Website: lowes
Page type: review-order
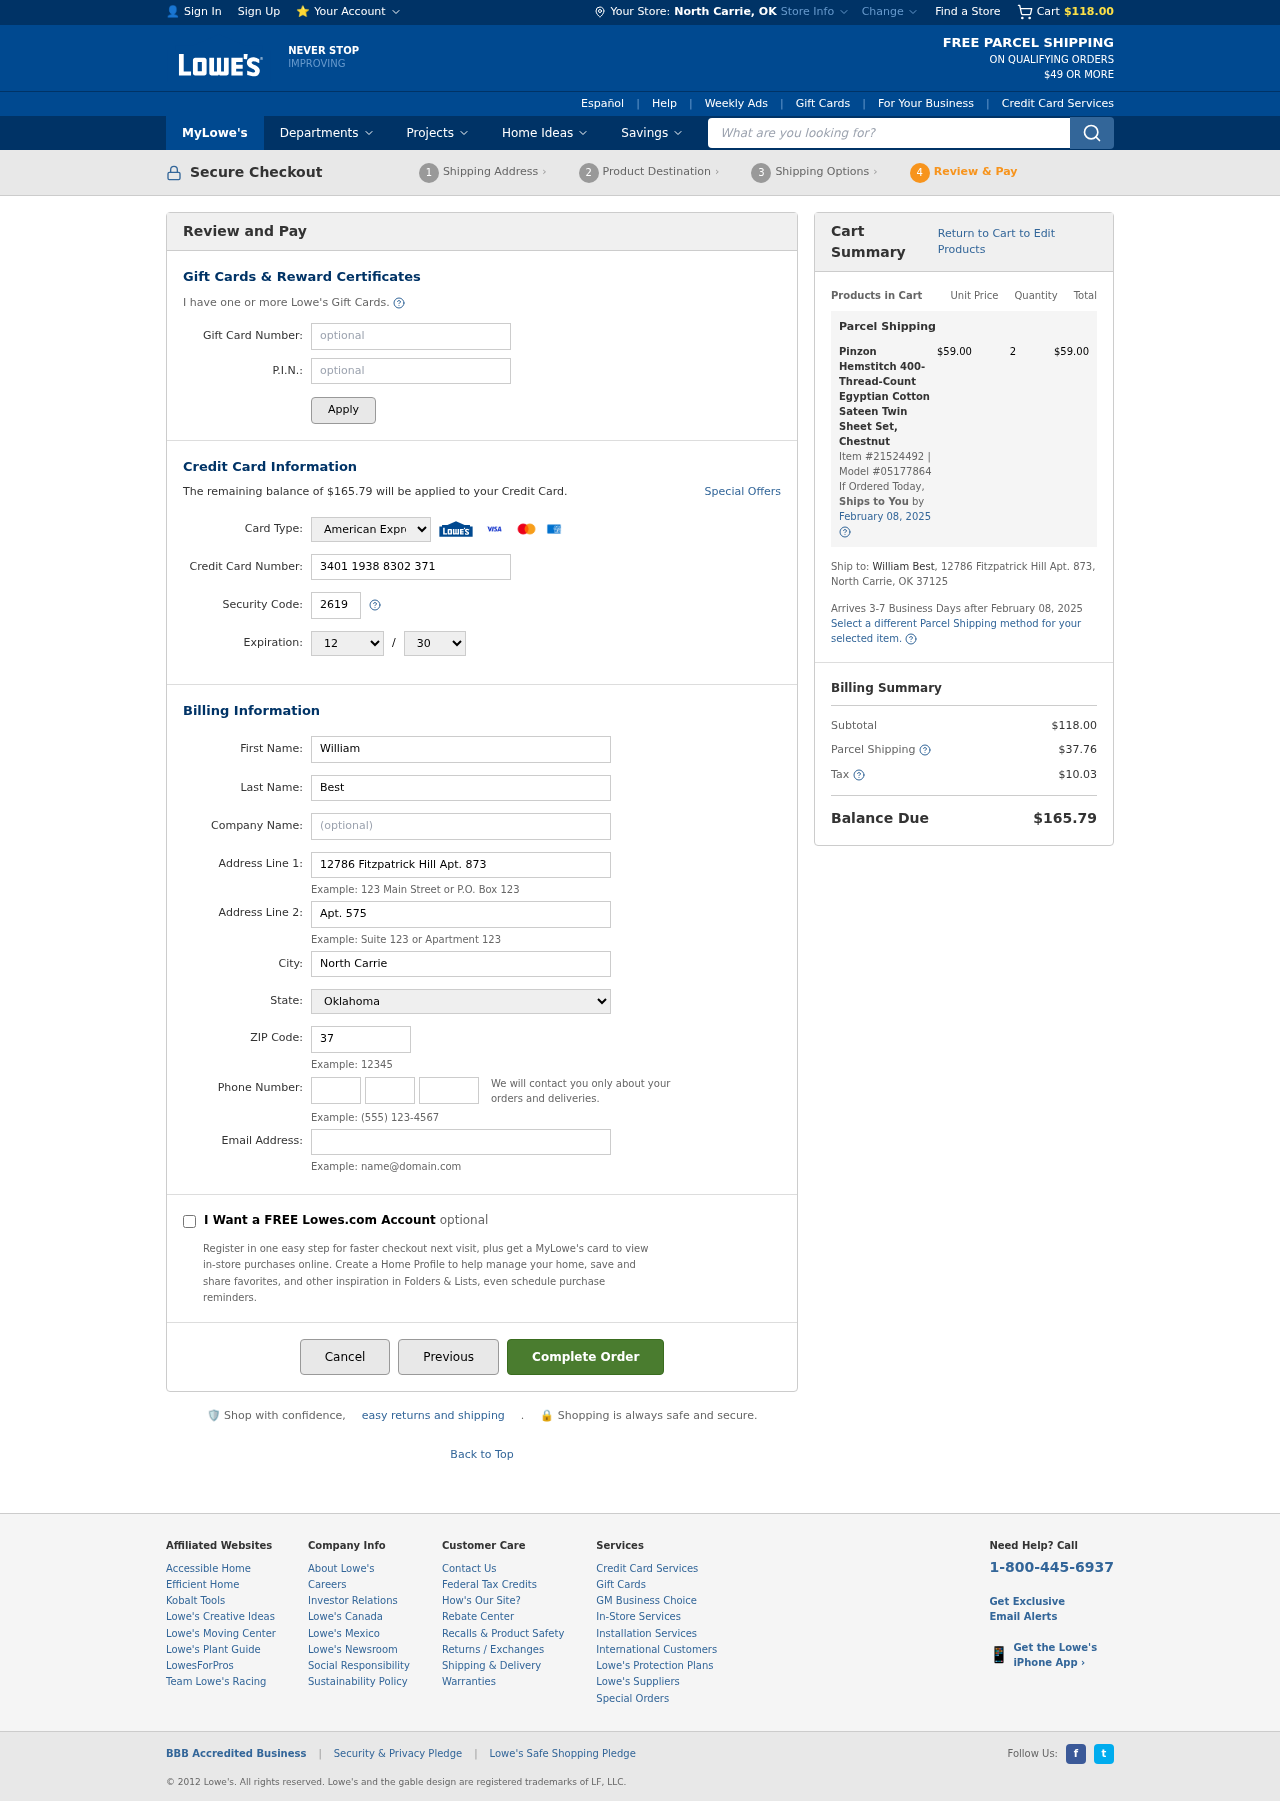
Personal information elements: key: PII_CARD_CVV
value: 2619
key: PII_CARD_EXPIRY_MONTH
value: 12
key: PII_CARD_EXPIRY_YEAR
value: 30
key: PII_CARD_NUMBER
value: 3401 1938 8302 371
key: PII_CARD_TYPE
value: American Express
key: PII_CITY
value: North Carrie
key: PII_CITY_STATE
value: North Carrie, OK
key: PII_EMAIL
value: william_best@hotmail.com
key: PII_FIRSTNAME
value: William
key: PII_LASTNAME
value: Best
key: PII_PHONE_AREA
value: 389
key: PII_PHONE_PREFIX
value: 810
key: PII_PHONE_SUFFIX
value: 0768
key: PII_POSTCODE
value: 37125
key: PII_STATE
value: Oklahoma
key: PII_STREET
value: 12786 Fitzpatrick Hill Apt. 873
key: PII_STREET2
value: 12786 Fitzpatrick Hill Apt. 873
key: PII_STREET2
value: Apt. 575
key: PII_FULLNAME2
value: William Best
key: PII_CITY_STATE_ZIP2
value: North Carrie, OK 37125
Product elements: key: PRODUCT1_NAME
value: Pinzon Hemstitch 400-Thread-Count Egyptian Cotton Sateen Twin Sheet Set, Chestnut
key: PRODUCT1_PRICE
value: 59
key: PRODUCT1_QUANTITY
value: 2
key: PRODUCT1_ITEM_NUMBER
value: Item #21524492
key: PRODUCT1_MODEL_NUMBER
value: Model #05177864
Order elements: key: ORDER_SUBTOTAL
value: $118.00
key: ORDER_BALANCE_DUE
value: $165.79
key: ORDER_SHIPPING_DATE
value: February 08, 2025
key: ORDER_ITEM_TOTAL
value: $59.00
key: ORDER_SHIPPING_DATE2
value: February 08, 2025
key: ORDER_SHIPPING_COST
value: $37.76
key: ORDER_TAX
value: $10.03
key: ORDER_TOTAL
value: $165.79
Search elements: key: HEADER_SEARCH
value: What are you looking for?